Field crop: tomato
Growth stage: 1
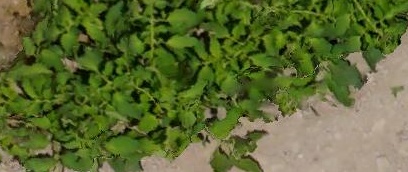
Species: tomato